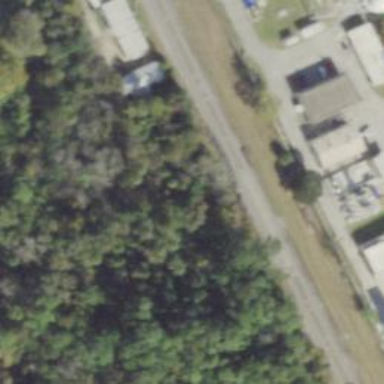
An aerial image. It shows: Railway spur service.